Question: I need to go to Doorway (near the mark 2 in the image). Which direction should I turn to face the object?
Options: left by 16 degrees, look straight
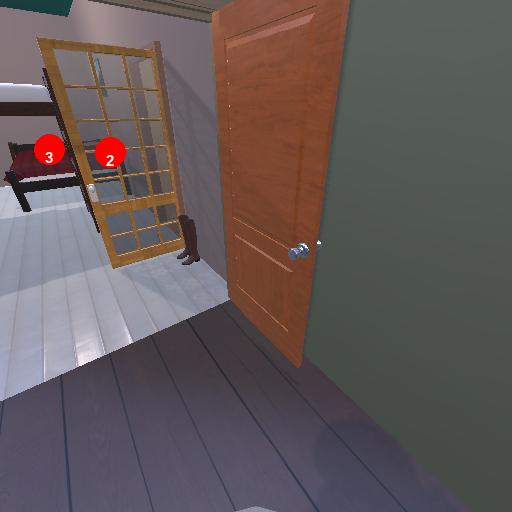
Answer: left by 16 degrees